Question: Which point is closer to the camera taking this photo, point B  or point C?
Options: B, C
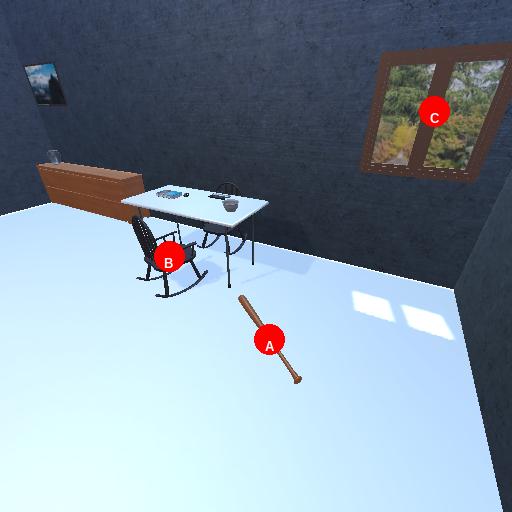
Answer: B